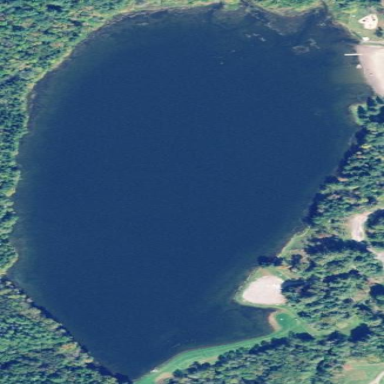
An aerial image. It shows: Lake with natural water.